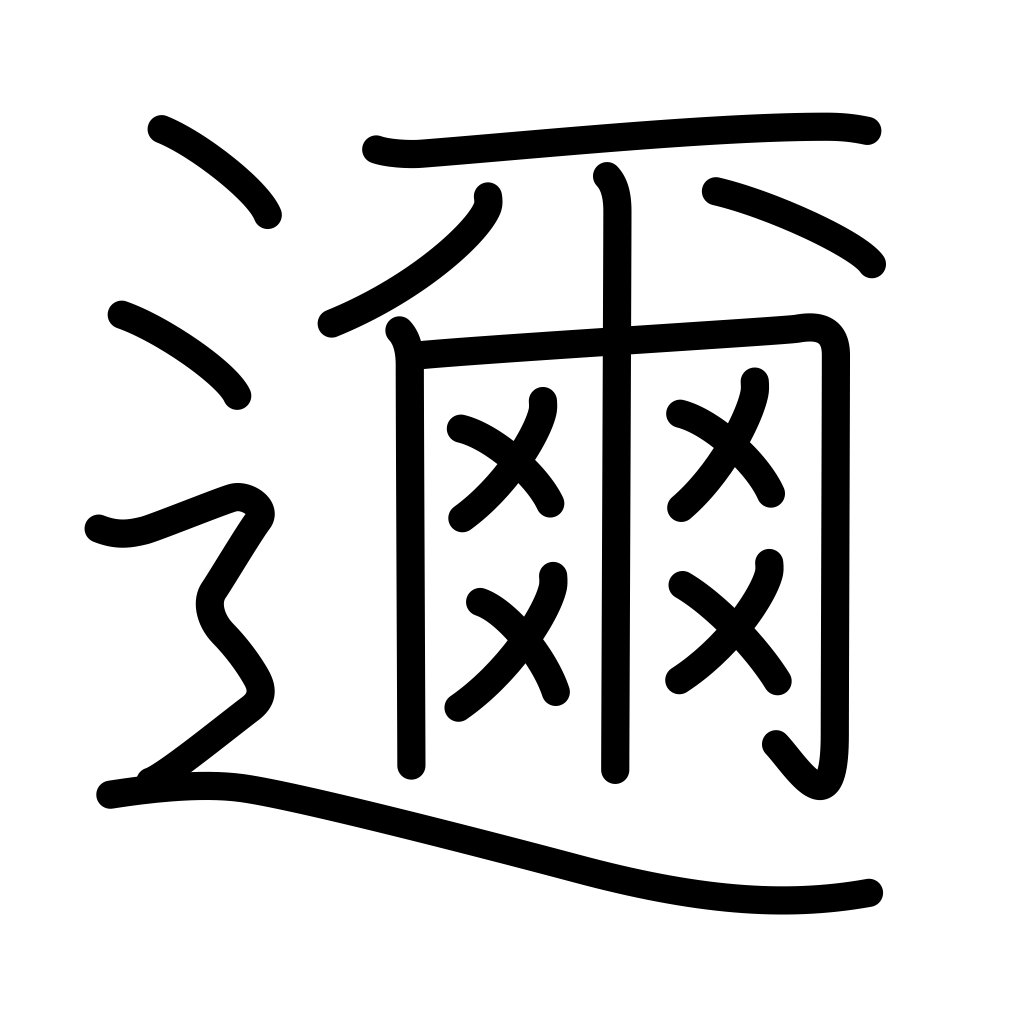
Meaning: approach, near, close